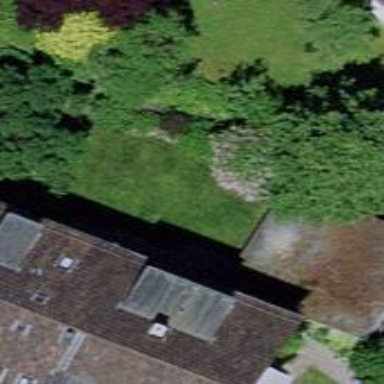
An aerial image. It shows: Group of garages.